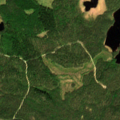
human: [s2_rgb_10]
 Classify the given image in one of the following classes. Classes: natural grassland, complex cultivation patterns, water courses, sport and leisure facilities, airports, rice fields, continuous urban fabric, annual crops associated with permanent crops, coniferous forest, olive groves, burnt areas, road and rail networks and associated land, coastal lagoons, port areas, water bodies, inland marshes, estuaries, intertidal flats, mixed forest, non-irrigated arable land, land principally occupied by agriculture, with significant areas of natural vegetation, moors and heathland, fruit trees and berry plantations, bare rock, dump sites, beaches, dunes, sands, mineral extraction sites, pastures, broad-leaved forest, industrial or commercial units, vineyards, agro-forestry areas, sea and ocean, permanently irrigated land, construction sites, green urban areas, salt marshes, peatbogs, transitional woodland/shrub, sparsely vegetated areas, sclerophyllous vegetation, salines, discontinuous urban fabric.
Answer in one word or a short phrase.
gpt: coniferous forest, transitional woodland/shrub, water bodies